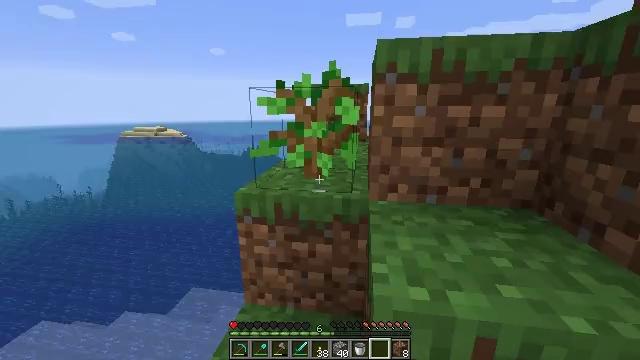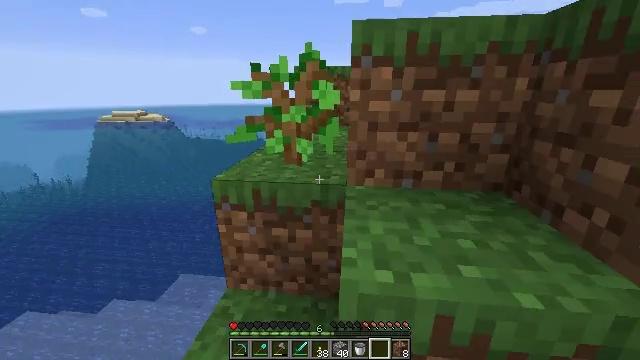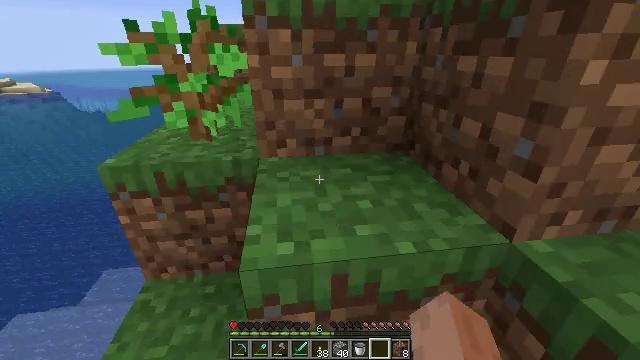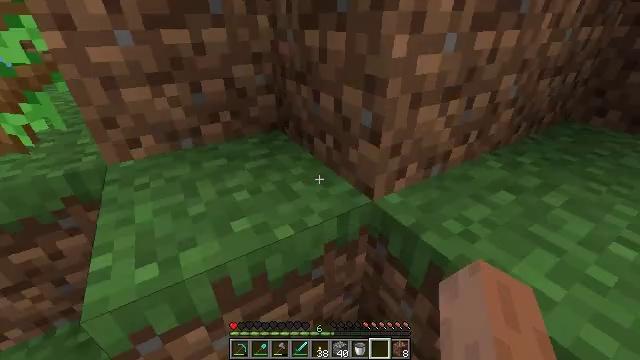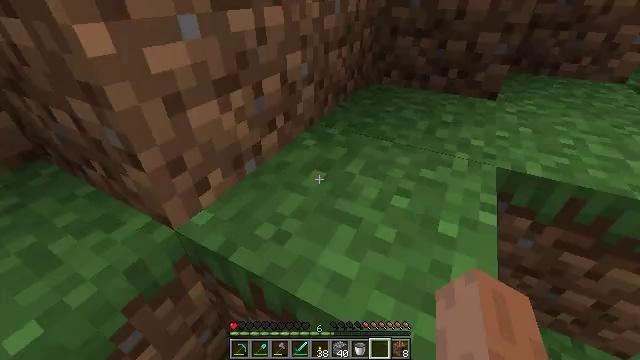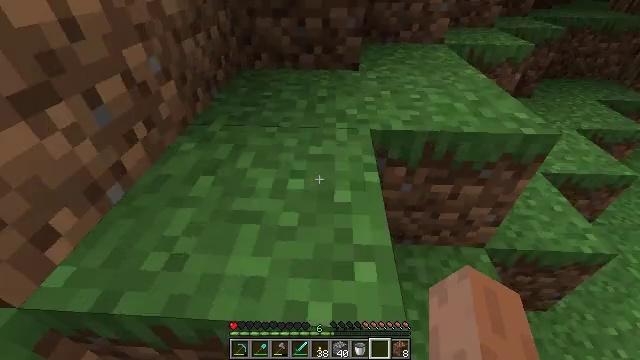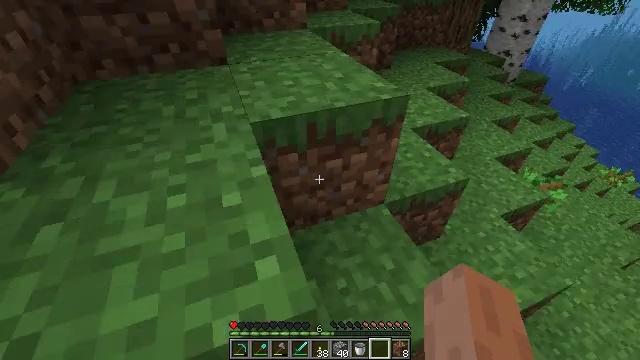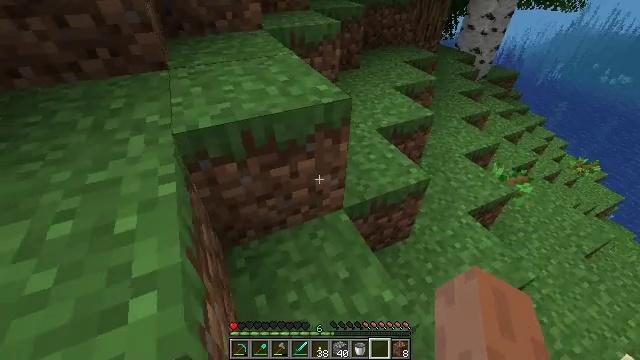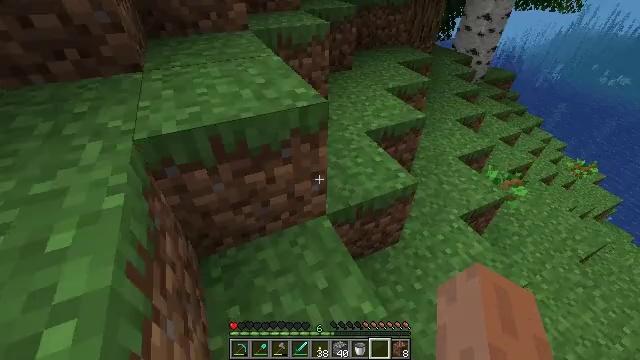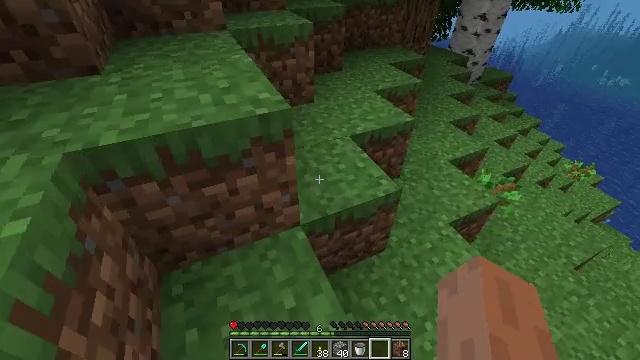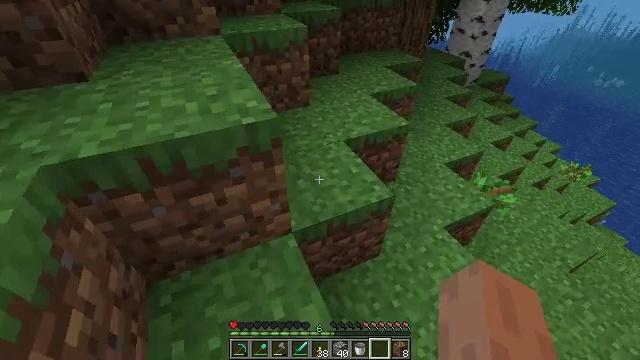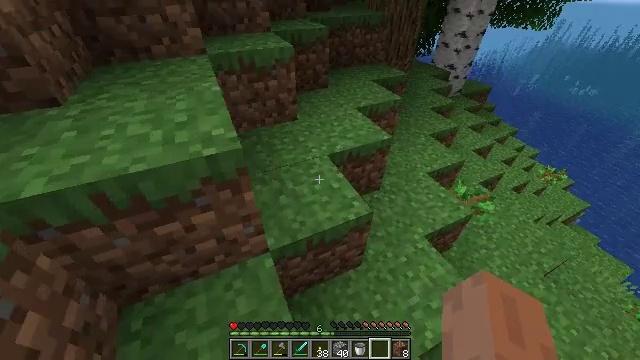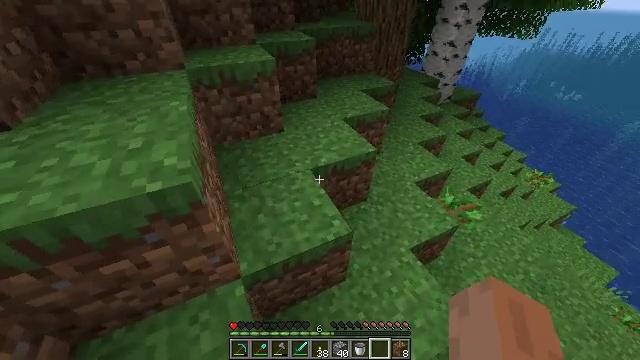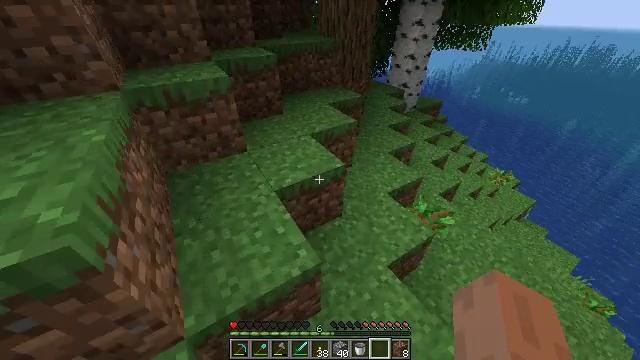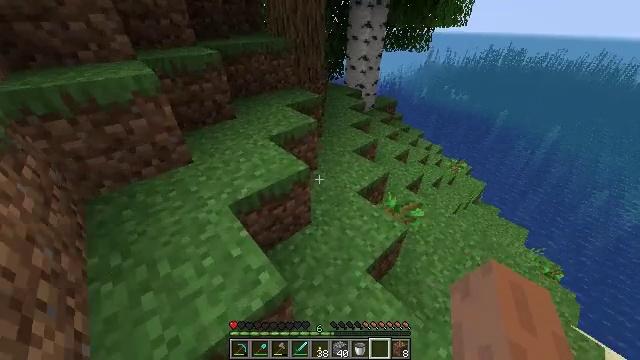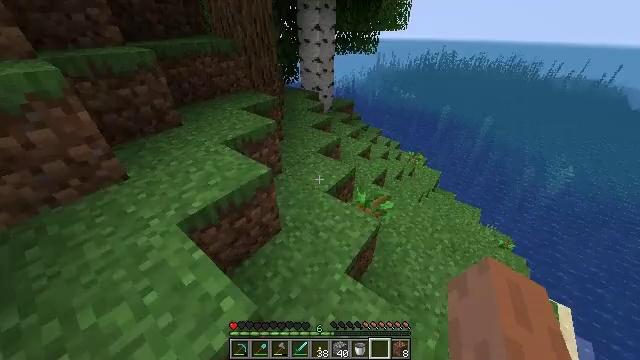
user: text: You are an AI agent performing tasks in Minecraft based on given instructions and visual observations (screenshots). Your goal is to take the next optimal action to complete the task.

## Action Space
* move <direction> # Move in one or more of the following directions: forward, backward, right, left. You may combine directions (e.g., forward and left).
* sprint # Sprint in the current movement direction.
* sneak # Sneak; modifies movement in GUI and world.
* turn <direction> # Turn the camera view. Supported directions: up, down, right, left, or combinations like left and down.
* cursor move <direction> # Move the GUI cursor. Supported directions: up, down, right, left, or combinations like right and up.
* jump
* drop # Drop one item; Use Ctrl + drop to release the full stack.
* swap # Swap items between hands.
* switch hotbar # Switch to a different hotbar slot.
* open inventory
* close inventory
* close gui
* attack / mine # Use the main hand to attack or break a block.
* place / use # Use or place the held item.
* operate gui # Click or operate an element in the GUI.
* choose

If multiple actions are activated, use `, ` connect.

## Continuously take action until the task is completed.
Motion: motion action
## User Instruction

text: Gather kelp plant by attacking it underwater.
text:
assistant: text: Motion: move right, turn right and down
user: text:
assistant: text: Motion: move right, turn right and down
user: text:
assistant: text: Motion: move right, turn right and down
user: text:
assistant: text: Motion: move forward and move right, turn right and down
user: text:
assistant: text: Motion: move forward and move right, turn right and down
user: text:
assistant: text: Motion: move forward and move right, turn right and down
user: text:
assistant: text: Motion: move forward and move right, turn right
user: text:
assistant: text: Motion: move forward and move right, sprint
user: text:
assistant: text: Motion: move forward and move right, sprint
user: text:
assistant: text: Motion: move forward and move right, sprint
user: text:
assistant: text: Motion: move forward and move right, sprint
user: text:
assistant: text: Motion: move forward and move right, sprint
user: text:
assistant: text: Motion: move forward, sprint, turn right and up
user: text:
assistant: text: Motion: move forward, sprint, turn right and up
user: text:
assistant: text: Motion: move forward, sprint, turn right and up
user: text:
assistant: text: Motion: move forward, sprint, turn right and up
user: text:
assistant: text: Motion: move forward, sprint, turn right
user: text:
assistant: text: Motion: move forward, sprint
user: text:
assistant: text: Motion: move forward, sprint
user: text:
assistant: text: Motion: move forward, sprint, turn left and up
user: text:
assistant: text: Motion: move forward, sprint
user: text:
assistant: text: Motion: move forward, sprint
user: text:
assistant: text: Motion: move forward, sprint
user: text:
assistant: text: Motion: move forward, sprint
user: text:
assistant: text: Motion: move forward, sprint
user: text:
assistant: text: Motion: move forward, sprint
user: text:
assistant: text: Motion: move forward, sprint
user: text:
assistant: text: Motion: move forward, sprint
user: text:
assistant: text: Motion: move forward, sprint
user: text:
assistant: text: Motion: move forward, sprint, turn up